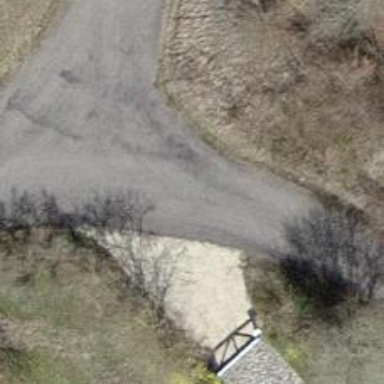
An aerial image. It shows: Unclassified road.